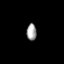
Tissue: prostate
Cell type: T cells
Senescence score: 0.3562
Nuclear area (px): 162
Mean DAPI intensity: 161.444